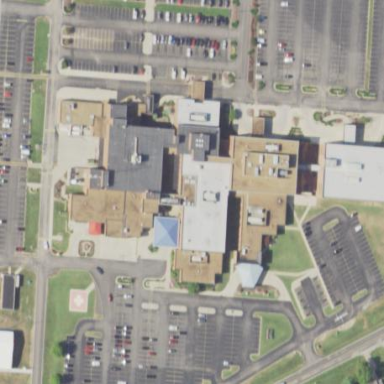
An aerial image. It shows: Healthcare facility identified as hospital.